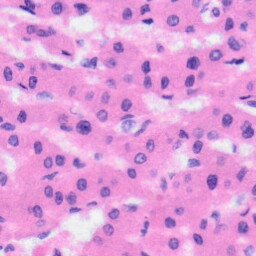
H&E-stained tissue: Liver